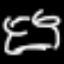
Label: frog